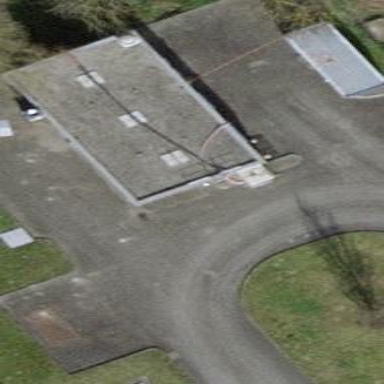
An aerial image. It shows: Service building.